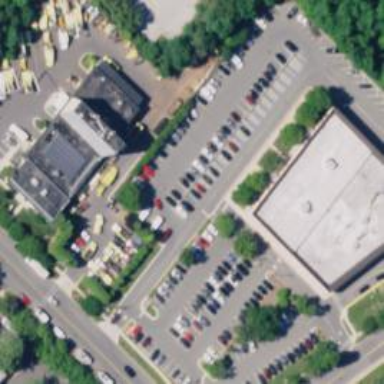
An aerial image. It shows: Parking space.